Question:
I've five lists (enclosed in a 'jscrollpane') added to a jpanel in a group layout. The problem with the lists is that when a scrollbar appears automatically, the border on the bottom/top disappears (lists 2,3,4). How do I make sure that all lists look the same w.r.t border just like the first/last lists?
I've tried setting viewportborder using 'setViewPortBroder', but it doesn't change things much. 2,3,4 appear with light border while the rest of the lists have double borders.
Adding code sample:
Each list you see is created using this code:
'''
MyJList jList = new MyJList(value);
jList.setSelectionMode(ListSelectionModel.SINGLE_SELECTION);
jList.setModel(listModel);
jList.setMinimumSize(new Dimension(135, 300));
jList.setMaximumSize(new Dimension(135, 300));
jList.clearSelection();
jList.setSelectionBackground(Color.darkGray);
jList.setSelectionForeground(Color.white);
jList.setBorder(new LineBorder(Color.darkGray, 1));
jList.setFixedCellHeight(30);
jList.setFixedCellWidth(100);
Font font = jList.getFont();
jList.addListSelectionListener(new ListListener());
return jList;
'''
MyList is an extension of JList. It does nothing special, other than storing some domain related metadata. And, then lists are added to the middle panel like this:
'''
private void layoutLists(JLabel[] labels, JList[] lists) {
panel.removeAll();
panel.setLayout(new GridBagLayout());
GridBagConstraints gbc = new GridBagConstraints();
gbc.fill = GridBagConstraints.NONE;
JScrollPane[] jScrollPanes = new JScrollPane[lists.length];
for (int index = 0; index < lists.length; index++) {
jScrollPanes[index] = new JScrollPane(lists[index]);
jScrollPanes[index].setBorder(BorderFactory.createEmptyBorder());
jScrollPanes[index].setMinimumSize(new Dimension(135, 300));
jScrollPanes[index].setMaximumSize(new Dimension(135, 300));
jScrollPanes[index].setPreferredSize(new Dimension(135, 300));
}
for (int index = 0; index < labels.length; index++) {
gbc.gridx = index;
gbc.gridy = 0;
gbc.insets = new Insets(8, 8, 8, 8);
panel.add(labels[index], gbc);
gbc.gridy = 1;
if (index == labels.length - 1) {
gbc.insets = new Insets(8, 8, 8, 13);
}
panel.add(jScrollPanes[index], gbc);
}}
'''
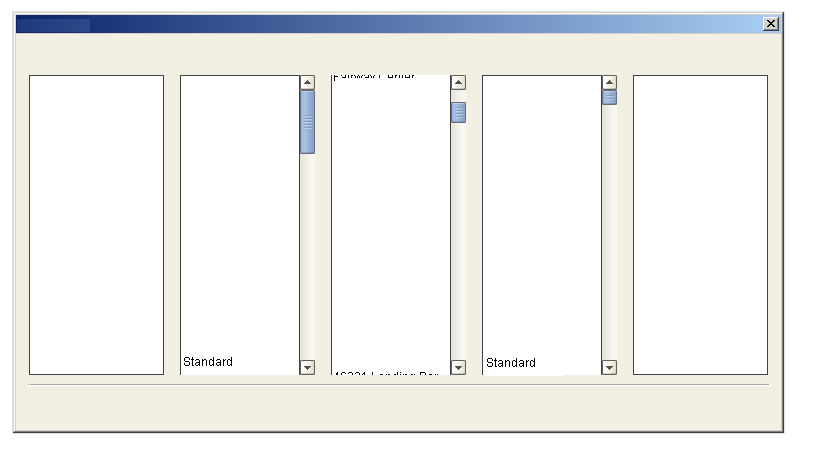
Answer: The explanation of the top/bottom part of the inner (JList) border not being visible is that ... they are not visible if the vertical scrollBar appears (the list is scrolled off)
If you insist, either:
- -
Beware: it's not recommended to fiddle with the default LAF settings - where-to or not the components have a border should be left to the ui to guarantee consistent visuals across your application. Nor does it look exactly good to have the left border line beside (either outside or inside) the scrollPane's vertical scrollbar.
Just noticed that you already tried the second option (and are not satisfied with the result :-) But then: where do you the vertical border line if the scrollBar is visible? Anyway, back to the beware: the outcome is highly LAF dependent ...